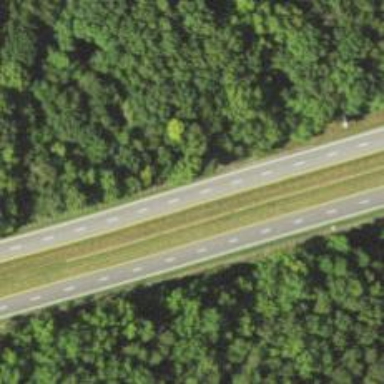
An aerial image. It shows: This image shows trunk highway that functions as expressway.